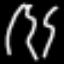
Label: squiggle